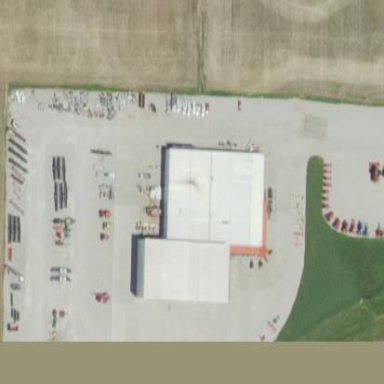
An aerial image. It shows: Building that is trade shop.